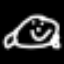
Label: frog